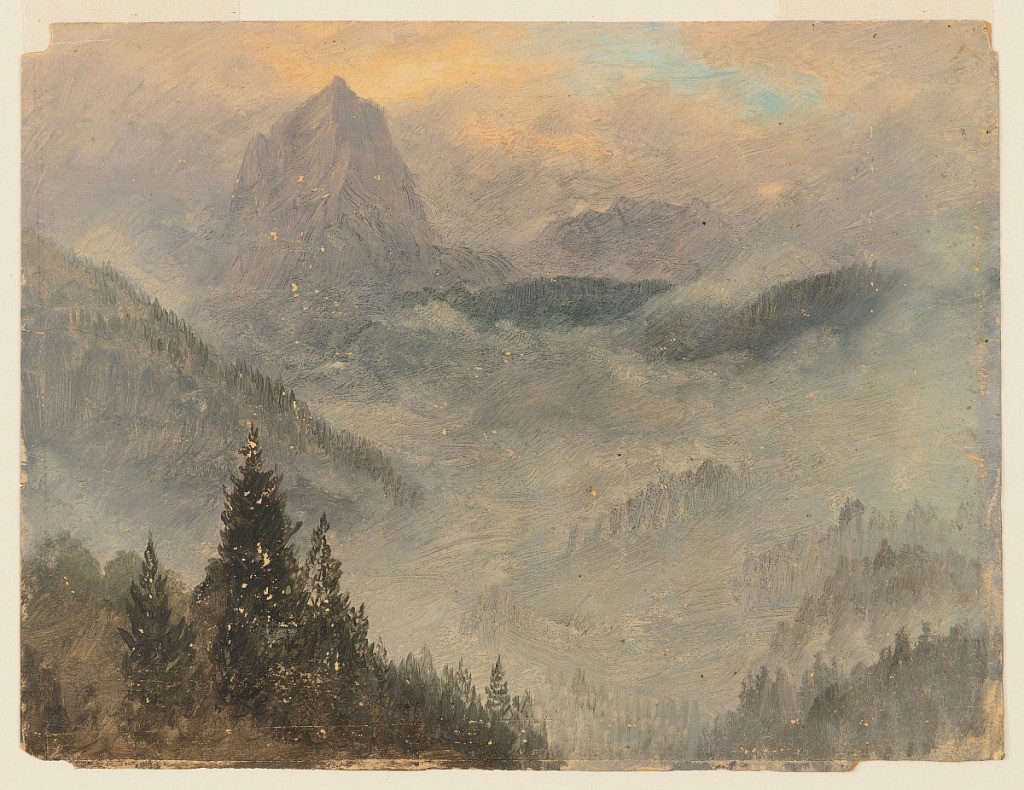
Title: The Watzmann through Mist, Bavaria (Germany)
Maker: Frederic Edwin Church, American, 1826–1900
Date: June–July 1868
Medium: Brush and oil, graphite on tan paperboard
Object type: Drawing
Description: Landscape sketch showing a view of the Watzmann above a misty valley near Berchtesgaden, Bavaria, in present-day Germany. In the foreground, a group of nearby evergreen trees is visible in the lower left corner, with another heavily wooded hillside at lower right. Another heavily wooded slope emerges at left from an expanse of mist that blankets the middle distance. In the background at upper left, what is likely the incredibly sheer and dramatic southern peak of the Watzmann pierces the misty veil and rises into luminous, sun-soaked clouds. An extremely rugged ridge is visible in the background at right, beyond misty hilltops covered in trees.